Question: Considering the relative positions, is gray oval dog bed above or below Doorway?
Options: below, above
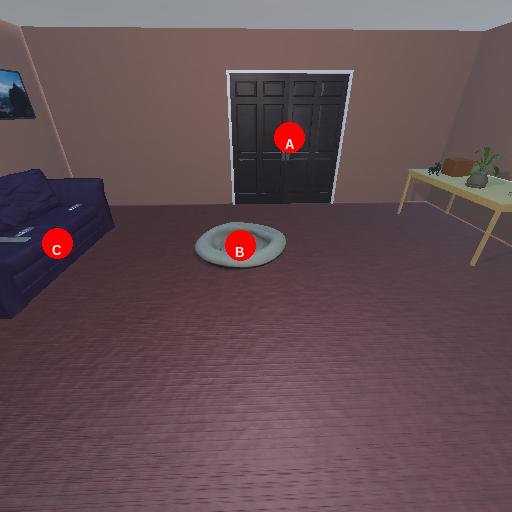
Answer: below